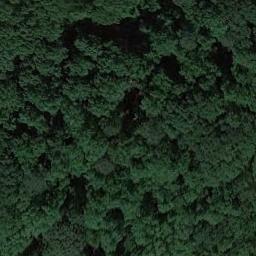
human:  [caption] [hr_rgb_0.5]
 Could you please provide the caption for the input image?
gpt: There are some crisscross paths on this land .

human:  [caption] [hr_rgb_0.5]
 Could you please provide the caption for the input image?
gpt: The forest has a lot of dense dark green trees .

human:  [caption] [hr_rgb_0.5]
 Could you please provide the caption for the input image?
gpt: Many green trees are in a forest .

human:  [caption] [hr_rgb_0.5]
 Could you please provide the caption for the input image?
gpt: The forest is full of green trees .

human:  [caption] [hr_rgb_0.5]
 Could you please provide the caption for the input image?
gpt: A dense forest with many green trees .